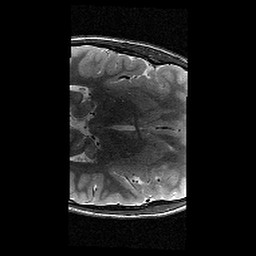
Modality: T2w
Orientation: axial
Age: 11
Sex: male
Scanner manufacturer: siemens
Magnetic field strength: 3 T
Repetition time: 9.23 s
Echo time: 0.067 s